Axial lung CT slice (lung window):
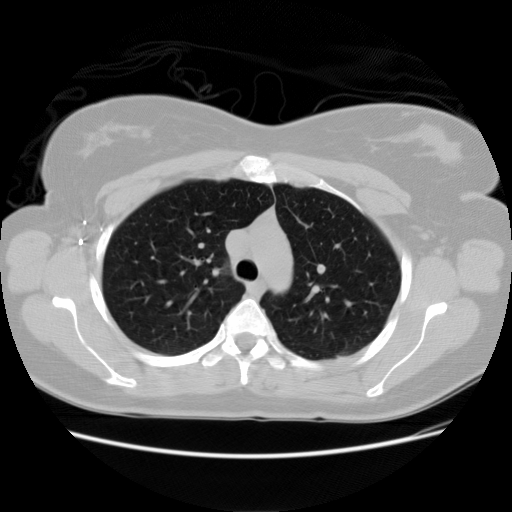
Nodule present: no